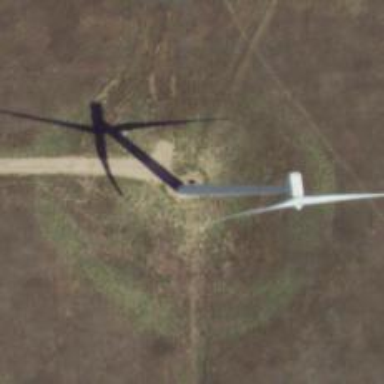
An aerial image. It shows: Wind turbine generator that utilizes wind as its source for generating electricity. It is of the horizontal axis type.